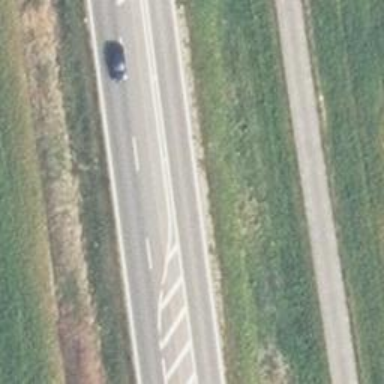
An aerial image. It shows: Primary road with asphalt surface.